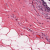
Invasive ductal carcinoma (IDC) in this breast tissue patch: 0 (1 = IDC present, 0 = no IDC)